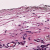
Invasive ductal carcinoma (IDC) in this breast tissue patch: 0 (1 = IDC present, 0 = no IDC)